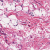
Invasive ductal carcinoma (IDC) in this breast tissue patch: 0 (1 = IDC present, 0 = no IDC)